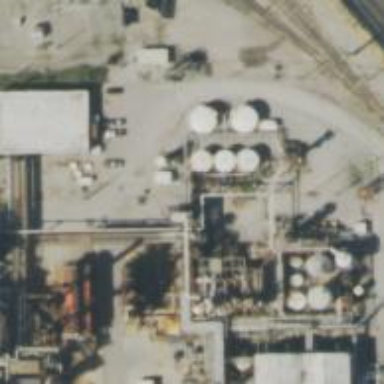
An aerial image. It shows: Storage tank with man-made structure.